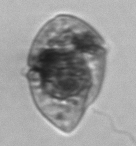
Label: Gyrodinium